Interaction volume radius: 5 \u00c5
Interaction volume height: 15 \u00c5
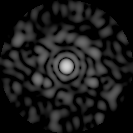
Disorder parameter: 0.8376